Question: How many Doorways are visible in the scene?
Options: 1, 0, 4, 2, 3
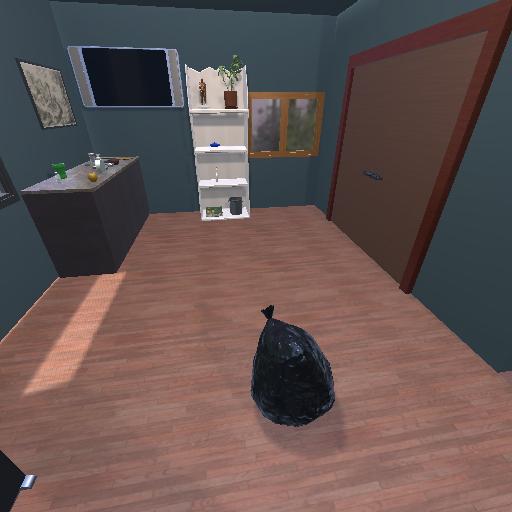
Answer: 1